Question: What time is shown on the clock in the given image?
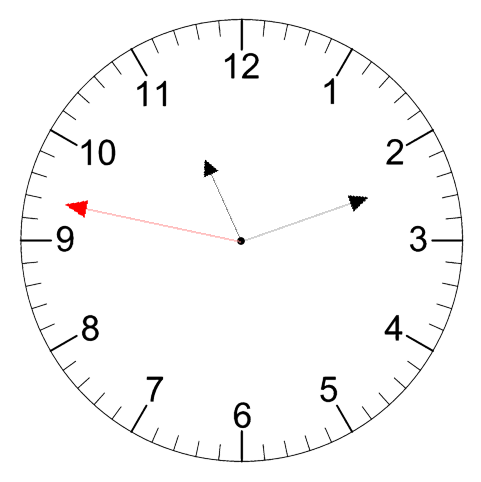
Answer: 11:11:47